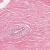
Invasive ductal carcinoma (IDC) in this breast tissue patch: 0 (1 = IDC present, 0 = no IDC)